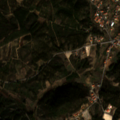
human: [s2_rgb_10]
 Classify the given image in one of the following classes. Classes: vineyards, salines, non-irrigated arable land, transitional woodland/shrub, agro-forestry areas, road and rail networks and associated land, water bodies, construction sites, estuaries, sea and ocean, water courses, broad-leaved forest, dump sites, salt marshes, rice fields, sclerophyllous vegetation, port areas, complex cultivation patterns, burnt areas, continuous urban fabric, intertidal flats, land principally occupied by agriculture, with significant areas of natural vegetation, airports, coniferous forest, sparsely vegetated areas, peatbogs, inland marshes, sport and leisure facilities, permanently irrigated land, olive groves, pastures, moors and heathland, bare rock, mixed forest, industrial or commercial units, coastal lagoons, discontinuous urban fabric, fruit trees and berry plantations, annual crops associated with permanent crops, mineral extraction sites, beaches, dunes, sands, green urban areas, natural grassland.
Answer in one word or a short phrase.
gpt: land principally occupied by agriculture, with significant areas of natural vegetation, broad-leaved forest, coniferous forest, transitional woodland/shrub